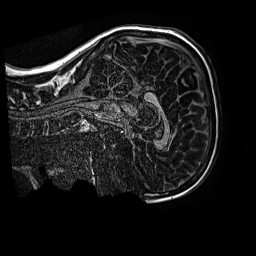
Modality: MP2RAGE
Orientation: sagittal
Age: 13
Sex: male
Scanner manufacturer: siemens
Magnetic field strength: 3 T
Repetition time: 4 s
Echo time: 0.00299 s